Aerial crown-view tile of a tropical tree (Barro Colorado Island, Panama), acquired 20250715:
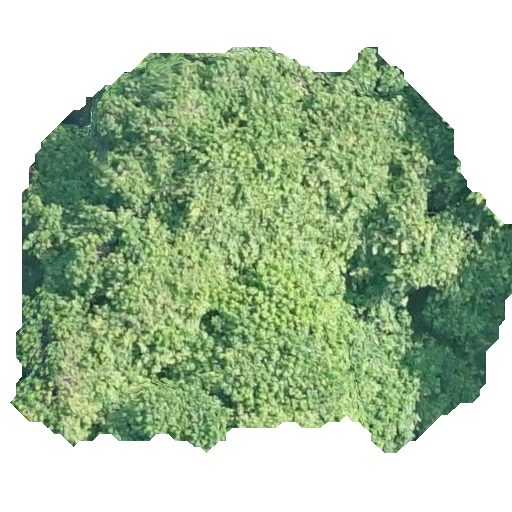
Species: Hura crepitans
GBIF accepted scientific name: Hura crepitans
Crown area: 240.937 m²